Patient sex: F
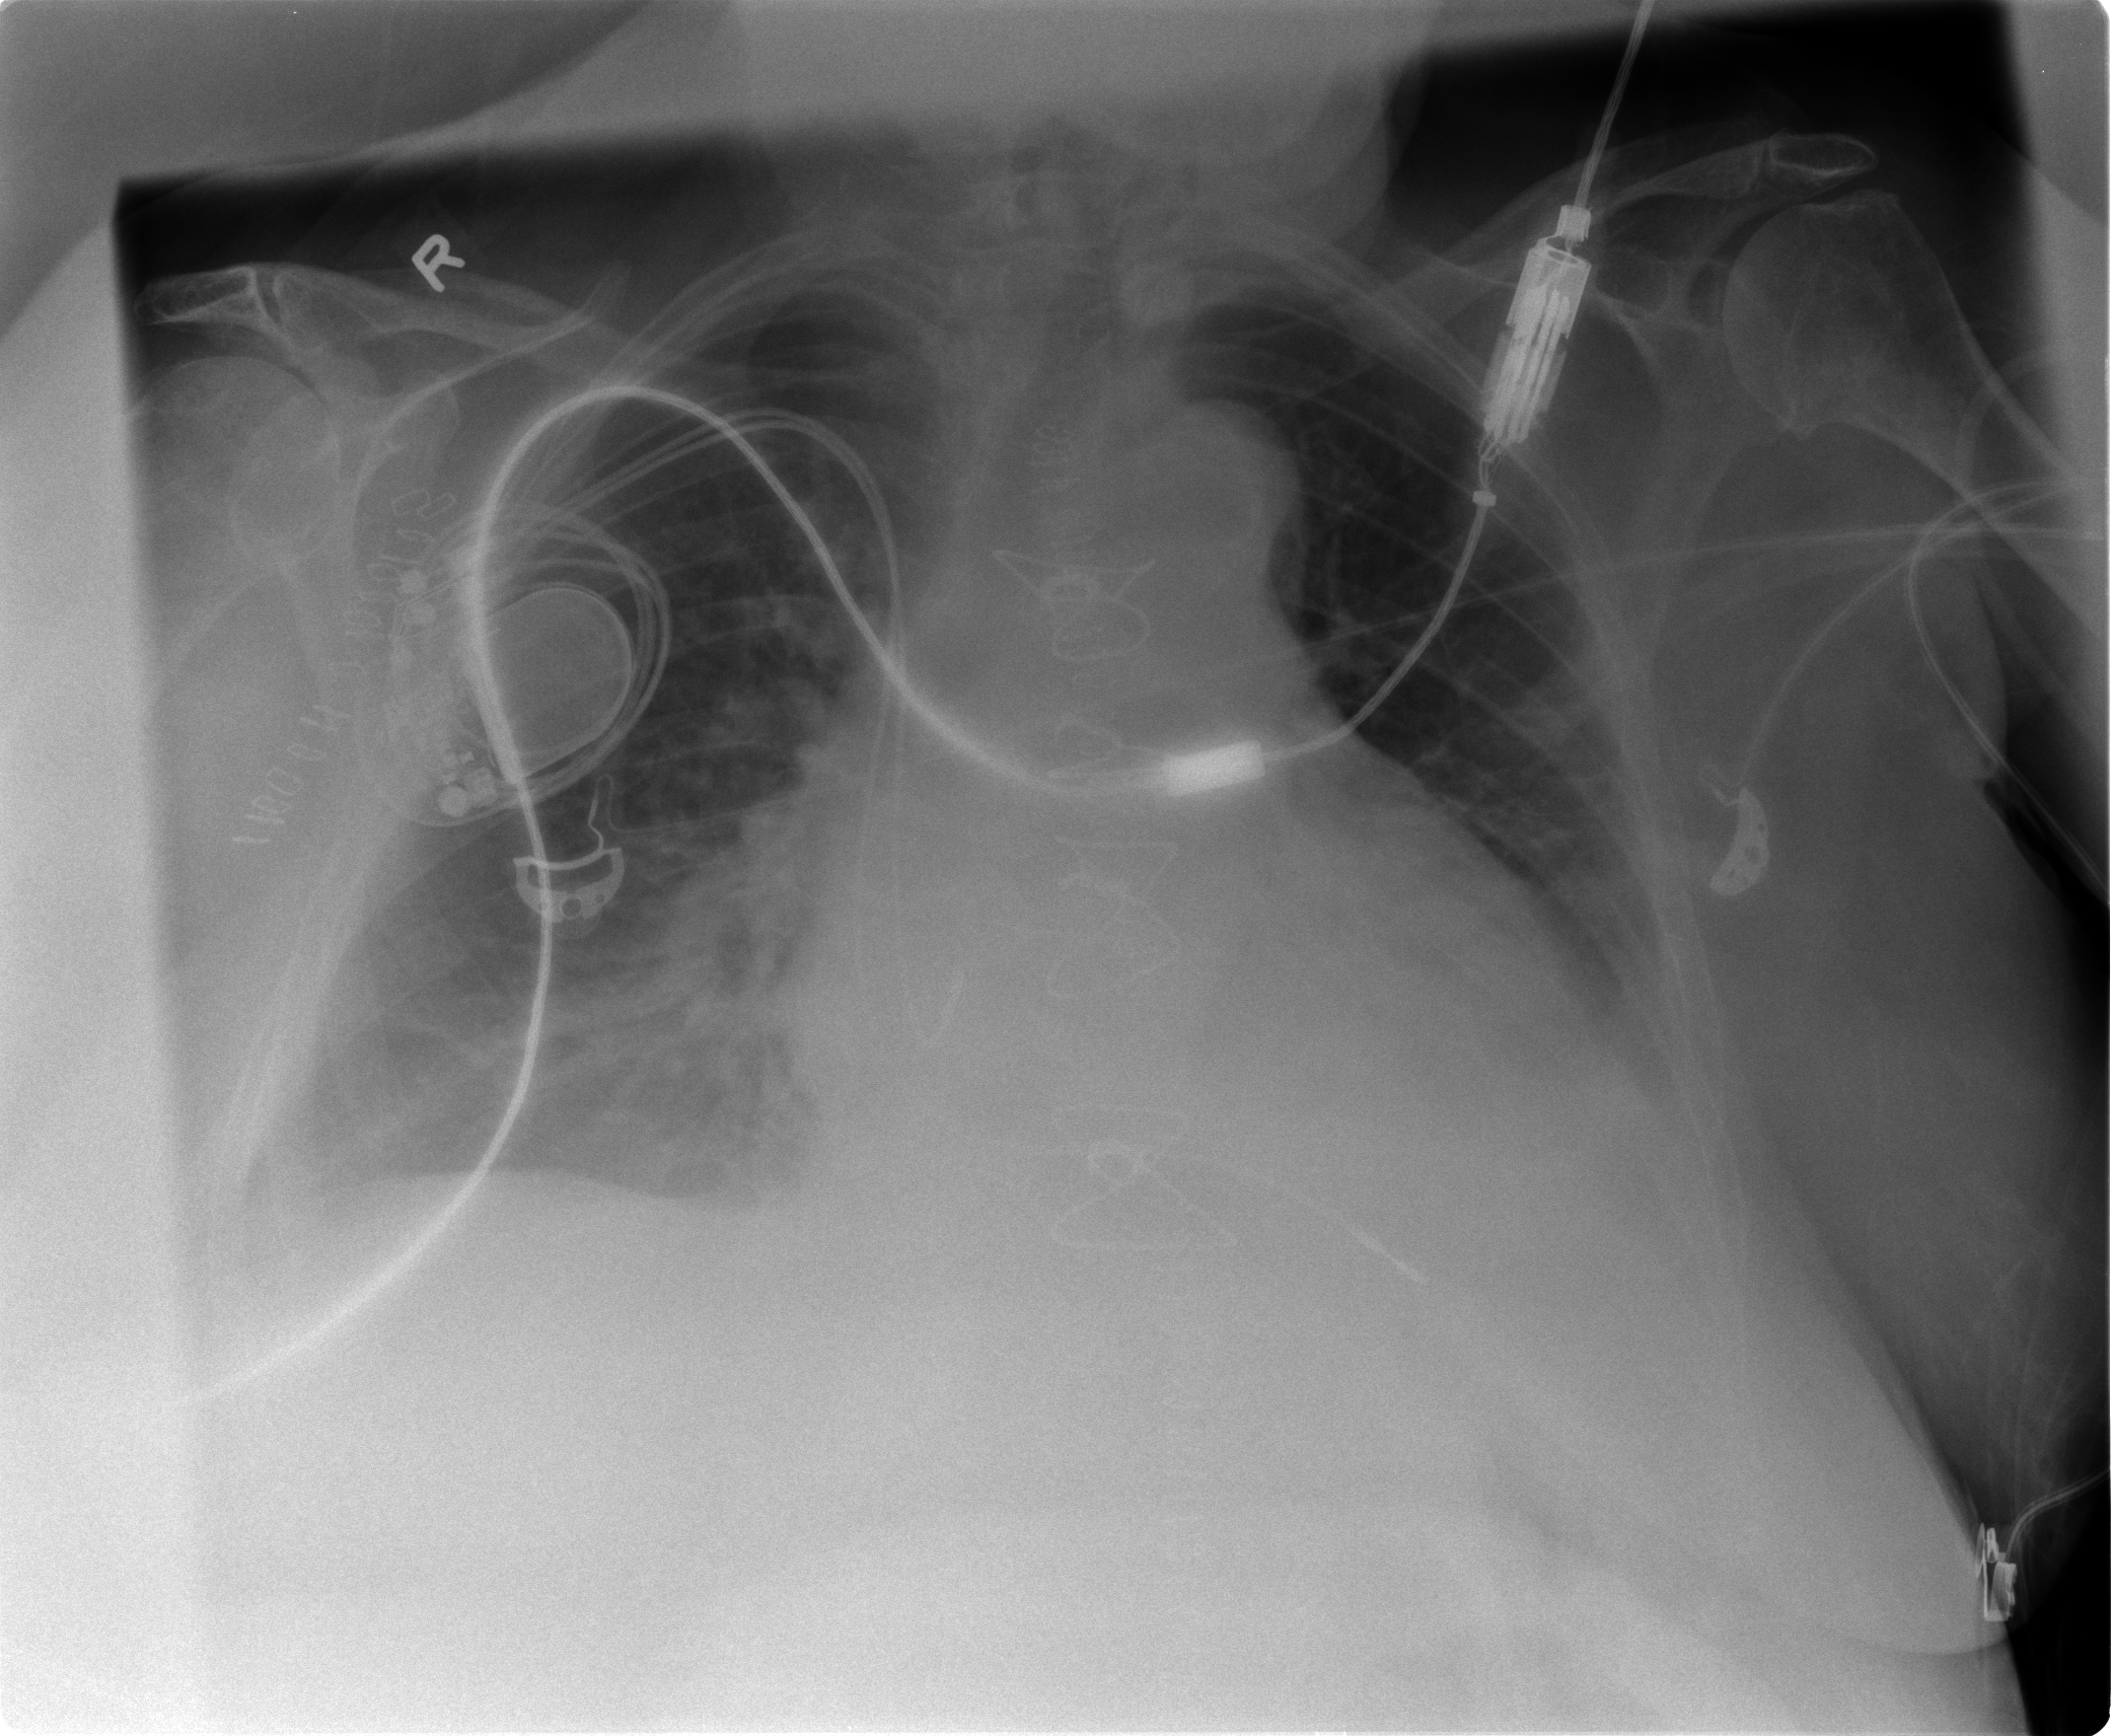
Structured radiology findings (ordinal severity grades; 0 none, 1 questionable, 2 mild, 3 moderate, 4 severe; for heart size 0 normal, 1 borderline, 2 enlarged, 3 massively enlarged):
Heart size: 2
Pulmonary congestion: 2
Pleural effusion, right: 2
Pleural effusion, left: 2
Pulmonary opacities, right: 1
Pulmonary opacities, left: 0
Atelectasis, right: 2
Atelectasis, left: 2